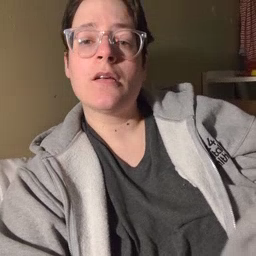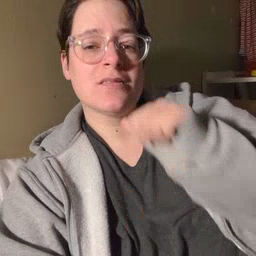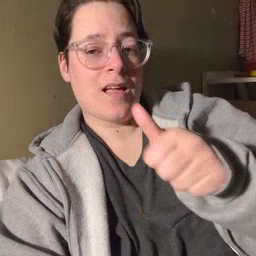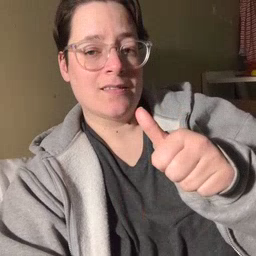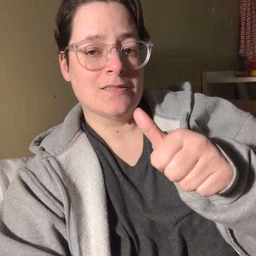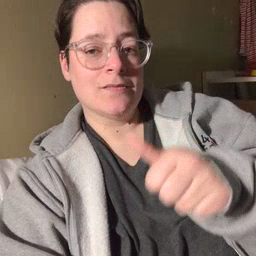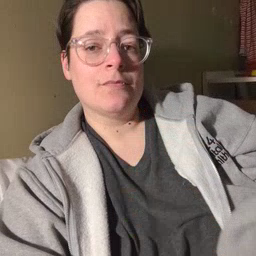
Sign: not